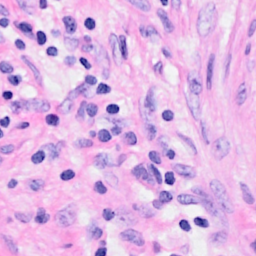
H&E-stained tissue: Breast